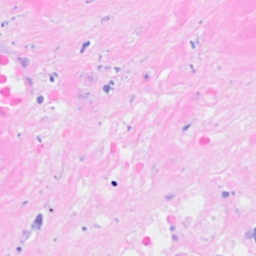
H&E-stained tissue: Breast